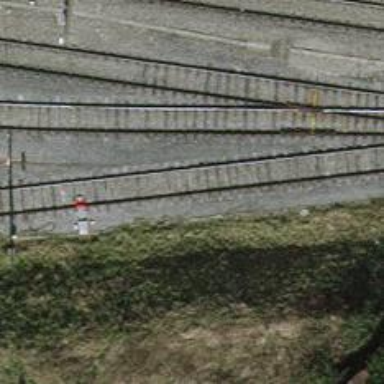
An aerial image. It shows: Railway switch.